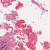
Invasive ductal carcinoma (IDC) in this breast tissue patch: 0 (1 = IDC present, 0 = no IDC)